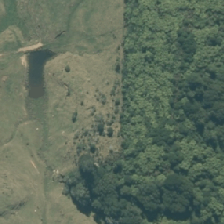
Land cover: grose_broom